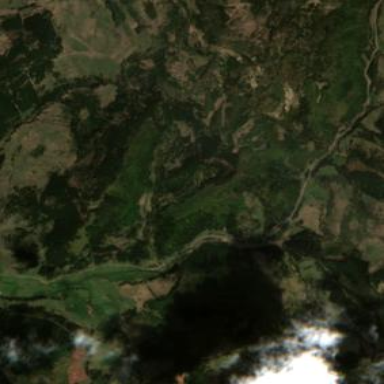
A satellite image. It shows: Coniferous forest area.